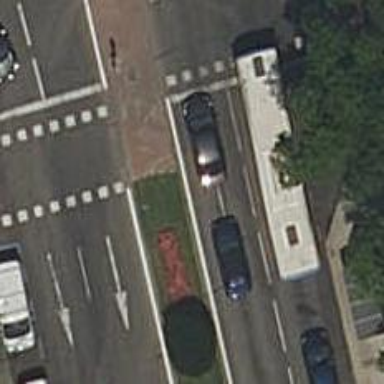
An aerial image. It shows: Public transport stop position.